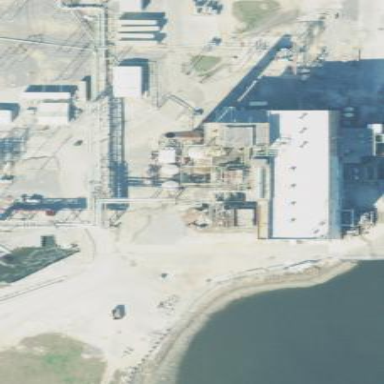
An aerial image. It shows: Industrial power plant with the landuse set as industrial.